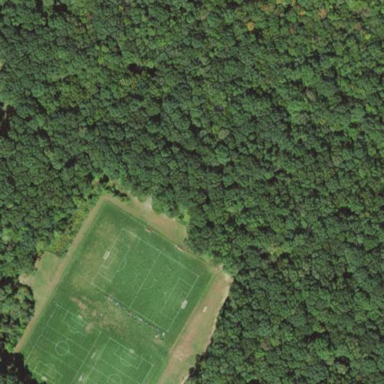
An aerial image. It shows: Soccer pitch designated for leisure and sports activities.